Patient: sex M, age 59
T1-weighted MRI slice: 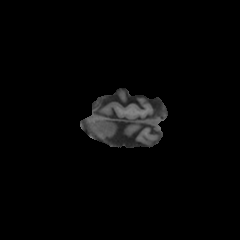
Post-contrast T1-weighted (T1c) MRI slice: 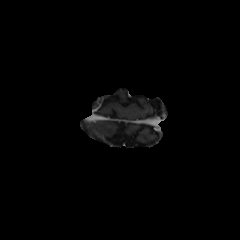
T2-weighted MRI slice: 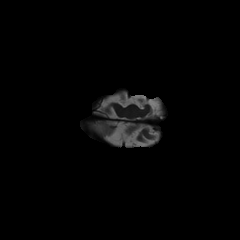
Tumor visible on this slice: yes
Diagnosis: Oligodendroglioma, IDH-mutant, 1p/19q-codeleted
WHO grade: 3